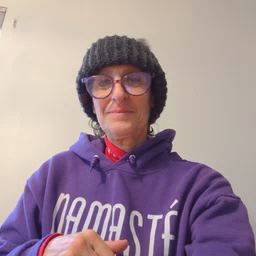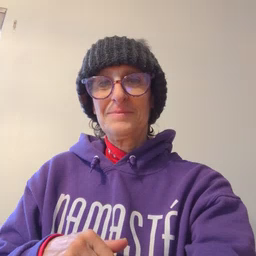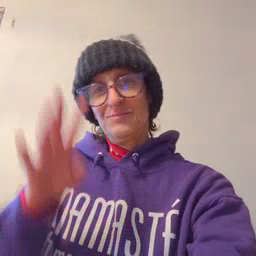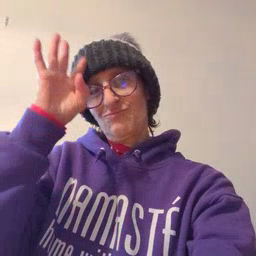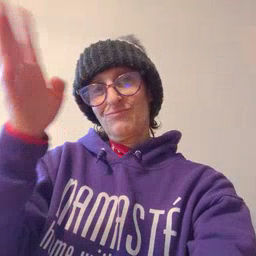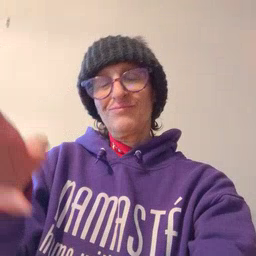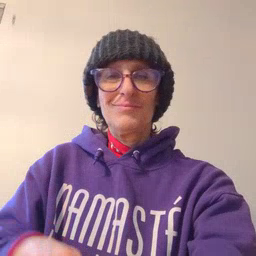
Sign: pretend